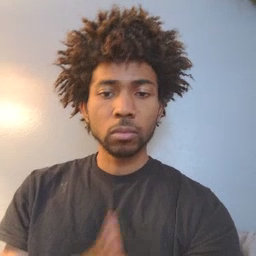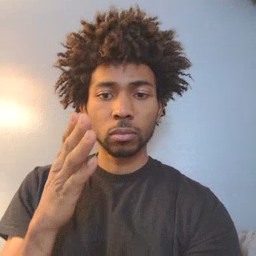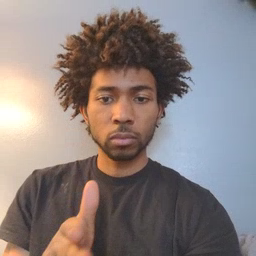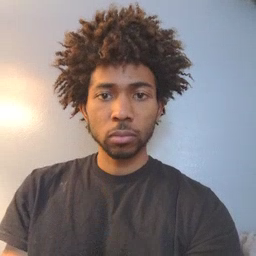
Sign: person